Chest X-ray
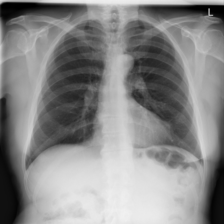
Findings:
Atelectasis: negative
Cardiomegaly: negative
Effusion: negative
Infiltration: negative
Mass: negative
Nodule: negative
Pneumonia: negative
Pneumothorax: negative
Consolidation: negative
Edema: negative
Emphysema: negative
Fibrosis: negative
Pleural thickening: negative
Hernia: negative